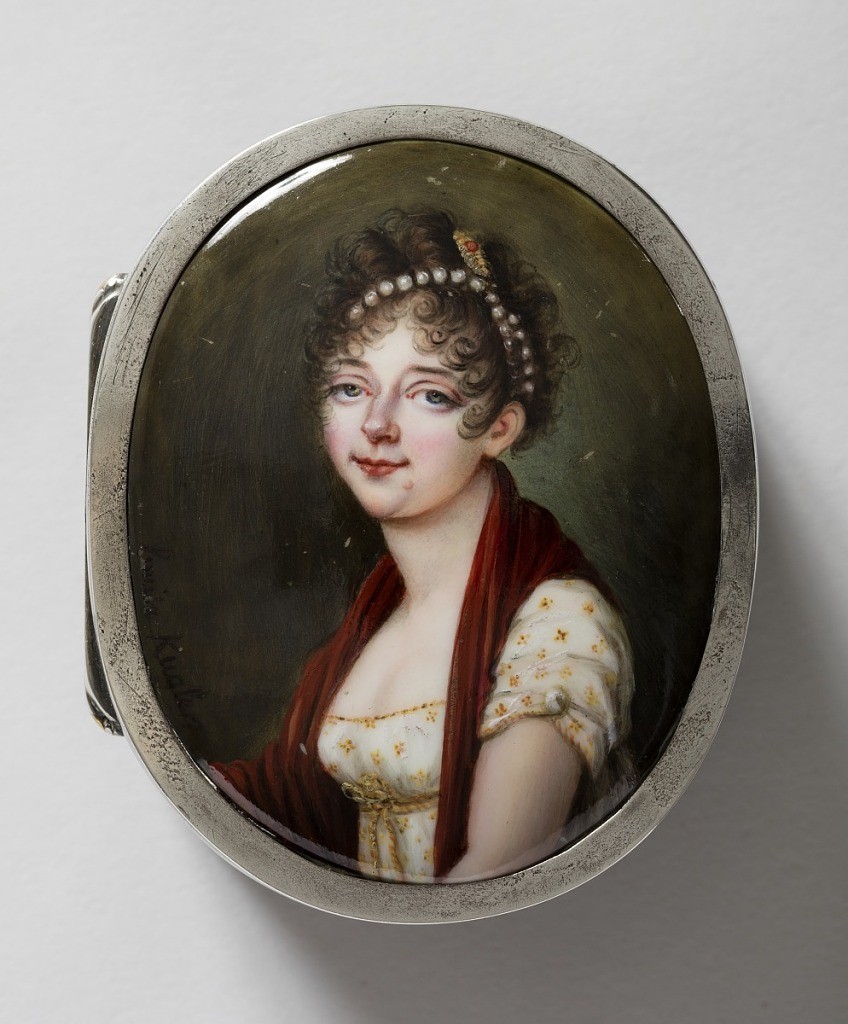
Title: Box with portrait of a lady
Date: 1804
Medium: Silver, enamel
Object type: Box
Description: Painted portrait of a young woman in three-quarter view. She wears a white dress with yellow and red flowers tied on the waist. Around her neck is a red cloth. She wears a string of pearls and gold ornament in her hair.